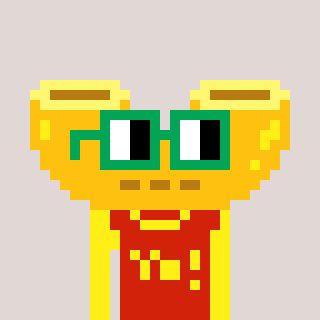
a pixel art character with square green glasses, a macaroni-shaped head and a red-colored body on a warm background